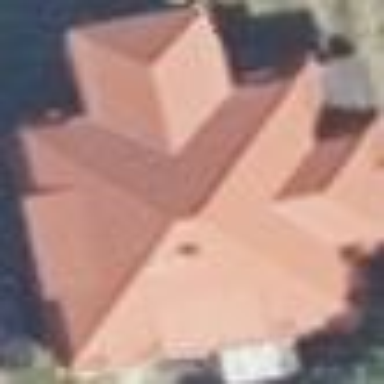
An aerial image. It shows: Residential building with mansard roof.